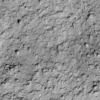
Label: not_dusty